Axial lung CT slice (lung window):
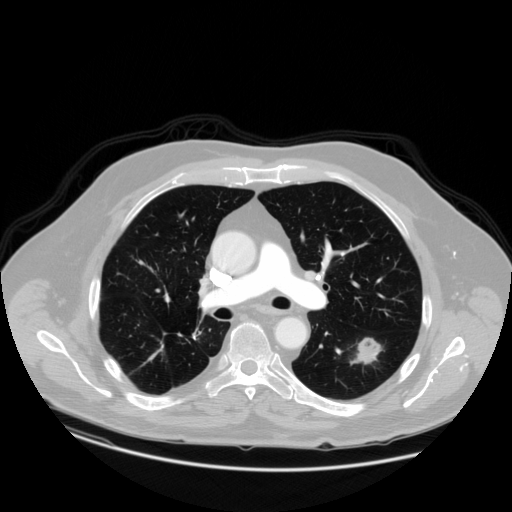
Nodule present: yes
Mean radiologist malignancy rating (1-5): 4.25